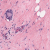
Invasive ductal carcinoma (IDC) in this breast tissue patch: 1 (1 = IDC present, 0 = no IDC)